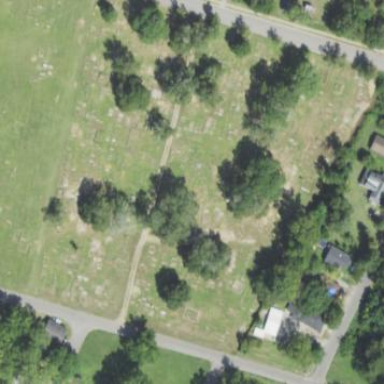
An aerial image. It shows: Cemetery.